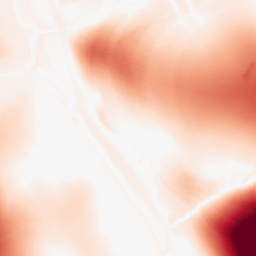
Category: morphological
Decomposition family: tophat
Decomposition parameters: size: 100
mode: white
Upsampling method: sinc_hamming
Upsampling parameters: scale: 4
kernel_size: 16
Upsampling scale: 4